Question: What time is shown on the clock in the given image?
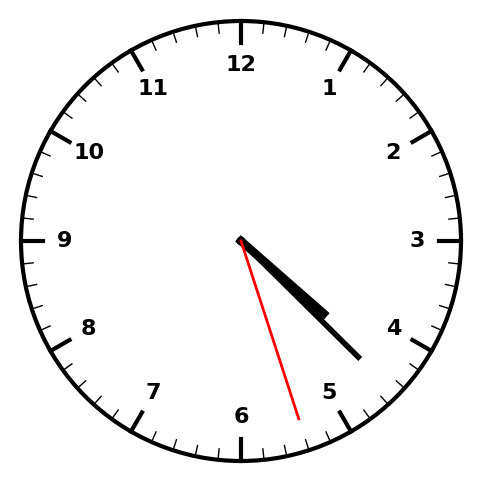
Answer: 04:22:27